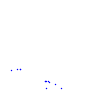
Particle: kaon